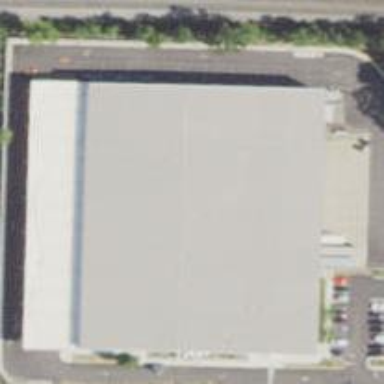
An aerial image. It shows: Industrial building.